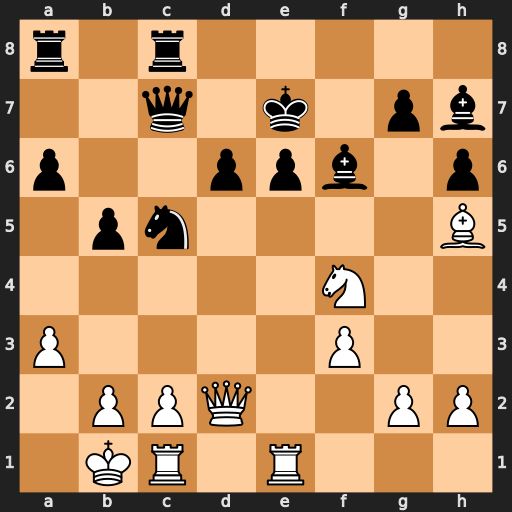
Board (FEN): r1r5/2q1k1pb/p2ppb1p/1pn4B/5N2/P4P2/1PPQ2PP/1KR1R3
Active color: w
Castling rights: -
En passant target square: -
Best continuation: Nd5+ Kd7 Nxc7